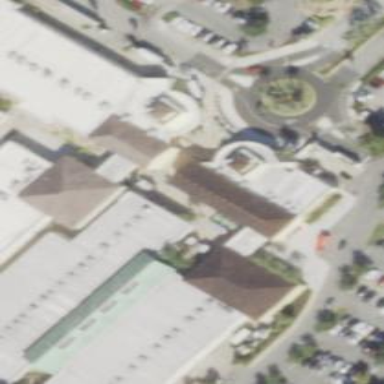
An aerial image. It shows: Retail building.